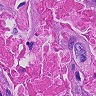
Metastatic tissue present: yes